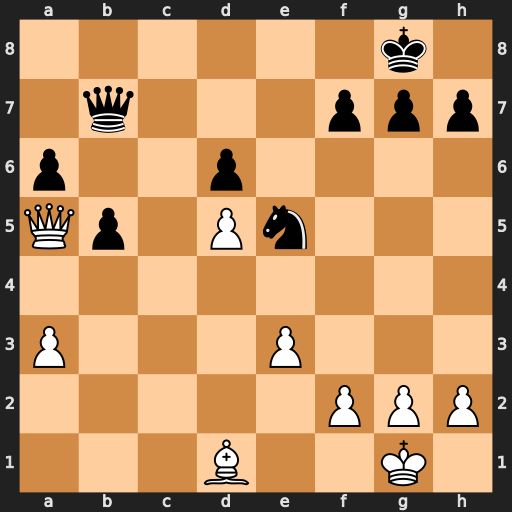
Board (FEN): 6k1/1q3ppp/p2p4/Qp1Pn3/8/P3P3/5PPP/3B2K1
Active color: w
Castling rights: -
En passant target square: -
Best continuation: Qd8#